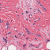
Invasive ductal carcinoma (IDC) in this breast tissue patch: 1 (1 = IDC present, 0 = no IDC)